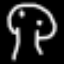
Label: mushroom